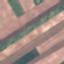
Land use / land cover class: AnnualCrop